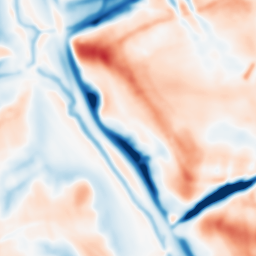
Category: multiscale
Decomposition family: dog_multiscale
Decomposition parameters: sigma_ratio: 1.6
n_scales: 4
base_sigma: 2
Upsampling method: bspline
Upsampling parameters: scale: 4
Upsampling scale: 4